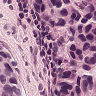
Metastatic tissue present: yes